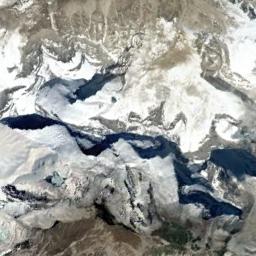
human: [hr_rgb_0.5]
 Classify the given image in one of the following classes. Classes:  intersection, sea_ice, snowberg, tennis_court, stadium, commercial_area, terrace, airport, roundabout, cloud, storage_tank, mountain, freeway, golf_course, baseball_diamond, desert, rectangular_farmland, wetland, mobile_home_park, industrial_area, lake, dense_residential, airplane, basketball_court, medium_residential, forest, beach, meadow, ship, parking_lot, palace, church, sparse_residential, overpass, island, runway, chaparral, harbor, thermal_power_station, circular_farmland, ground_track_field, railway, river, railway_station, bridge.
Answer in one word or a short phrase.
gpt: snowberg